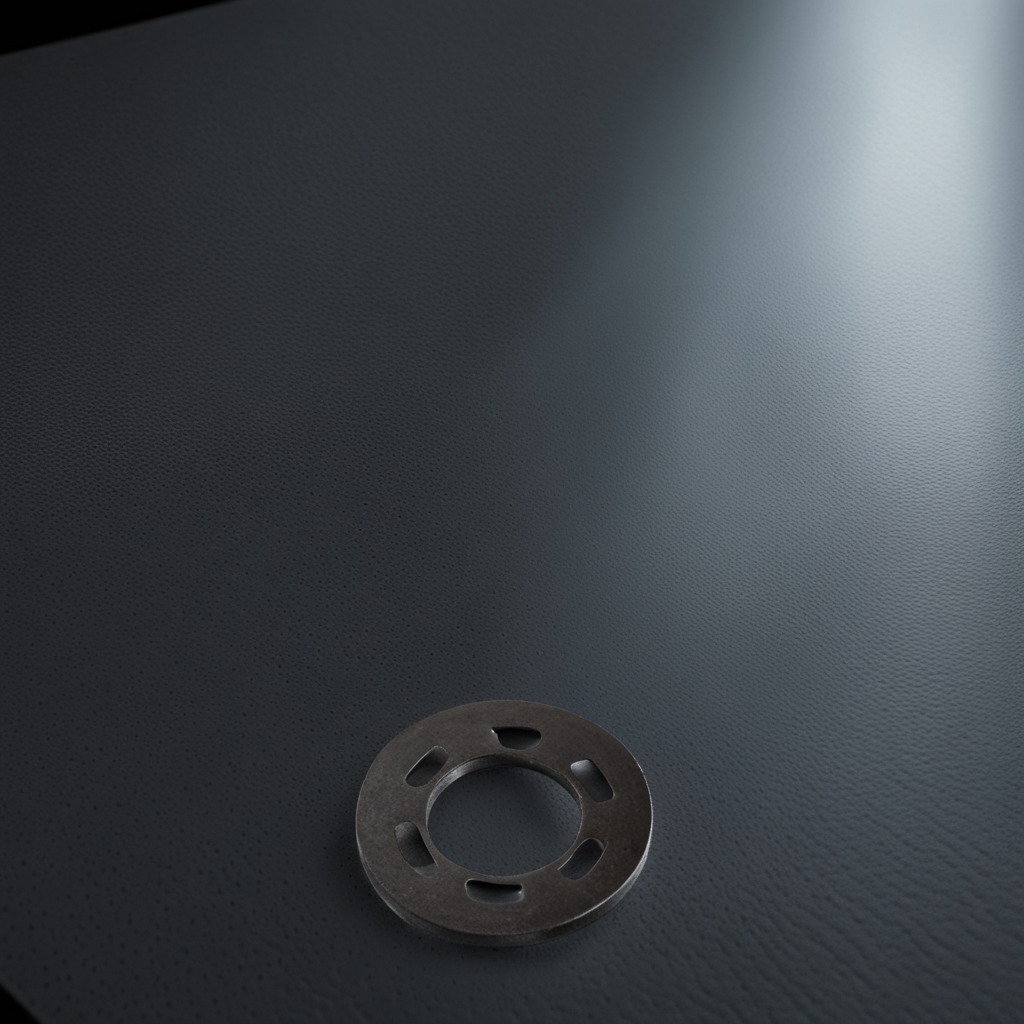
A flat metal washer lies on the granite table inside a workshop at night.